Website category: jobs
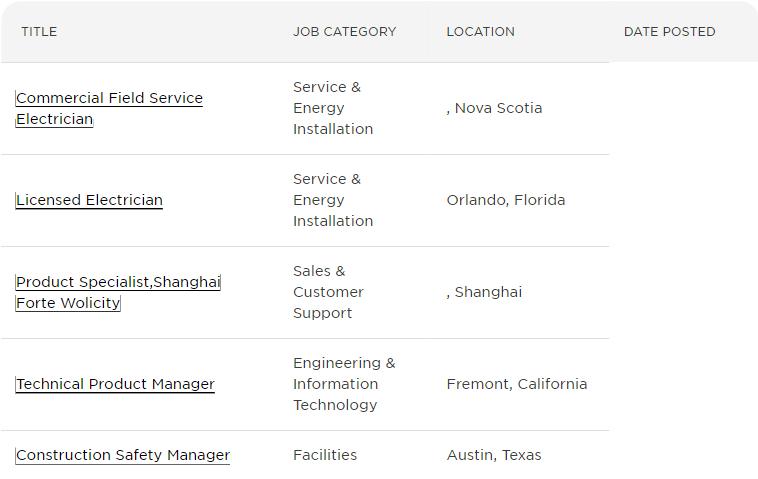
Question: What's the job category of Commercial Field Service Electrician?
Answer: Service & Energy Installation

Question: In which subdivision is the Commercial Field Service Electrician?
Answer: Service & Energy Installation

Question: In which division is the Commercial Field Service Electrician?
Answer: Service & Energy Installation

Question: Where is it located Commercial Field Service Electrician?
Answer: Service & Energy Installation

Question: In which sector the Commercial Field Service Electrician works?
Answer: Service & Energy Installation

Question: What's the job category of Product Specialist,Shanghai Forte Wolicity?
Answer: Sales & Customer Support

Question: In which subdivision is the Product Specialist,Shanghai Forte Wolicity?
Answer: Sales & Customer Support

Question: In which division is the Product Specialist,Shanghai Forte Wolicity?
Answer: Sales & Customer Support

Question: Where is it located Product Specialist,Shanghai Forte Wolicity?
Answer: Sales & Customer Support

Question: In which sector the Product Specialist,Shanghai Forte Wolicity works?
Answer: Sales & Customer Support

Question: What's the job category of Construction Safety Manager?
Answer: Facilities

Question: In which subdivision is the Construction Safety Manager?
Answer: Facilities

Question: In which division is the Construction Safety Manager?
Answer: Facilities

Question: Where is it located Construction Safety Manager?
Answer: Facilities

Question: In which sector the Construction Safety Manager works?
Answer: Facilities

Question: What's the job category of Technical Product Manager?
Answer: Engineering & Information Technology

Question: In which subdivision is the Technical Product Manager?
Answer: Engineering & Information Technology

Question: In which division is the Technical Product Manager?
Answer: Engineering & Information Technology

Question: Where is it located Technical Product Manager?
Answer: Engineering & Information Technology

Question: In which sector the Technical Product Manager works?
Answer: Engineering & Information Technology

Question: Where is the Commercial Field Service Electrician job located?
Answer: , Nova Scotia

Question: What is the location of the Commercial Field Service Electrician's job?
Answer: , Nova Scotia

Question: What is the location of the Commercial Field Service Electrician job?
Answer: , Nova Scotia

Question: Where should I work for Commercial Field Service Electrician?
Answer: , Nova Scotia

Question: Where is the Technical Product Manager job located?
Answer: Fremont, California

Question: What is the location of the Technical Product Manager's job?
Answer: Fremont, California

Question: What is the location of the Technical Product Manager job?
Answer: Fremont, California

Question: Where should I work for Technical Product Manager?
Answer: Fremont, California

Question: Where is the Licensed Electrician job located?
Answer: Orlando, Florida

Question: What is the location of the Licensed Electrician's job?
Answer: Orlando, Florida

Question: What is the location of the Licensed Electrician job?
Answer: Orlando, Florida

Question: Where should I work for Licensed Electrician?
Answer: Orlando, Florida

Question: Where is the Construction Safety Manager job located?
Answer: Austin, Texas

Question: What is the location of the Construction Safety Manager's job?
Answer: Austin, Texas

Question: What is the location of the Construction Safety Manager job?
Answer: Austin, Texas

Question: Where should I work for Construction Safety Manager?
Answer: Austin, Texas

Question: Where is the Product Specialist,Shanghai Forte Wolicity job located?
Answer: , Shanghai

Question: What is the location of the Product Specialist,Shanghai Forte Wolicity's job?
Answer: , Shanghai

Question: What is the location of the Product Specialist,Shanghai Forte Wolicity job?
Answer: , Shanghai

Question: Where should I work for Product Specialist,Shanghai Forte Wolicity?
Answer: , Shanghai

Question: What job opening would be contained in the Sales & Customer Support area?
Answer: Product Specialist,Shanghai Forte Wolicity

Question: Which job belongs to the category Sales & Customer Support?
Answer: Product Specialist,Shanghai Forte Wolicity

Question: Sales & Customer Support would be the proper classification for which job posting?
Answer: Product Specialist,Shanghai Forte Wolicity

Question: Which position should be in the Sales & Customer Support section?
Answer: Product Specialist,Shanghai Forte Wolicity

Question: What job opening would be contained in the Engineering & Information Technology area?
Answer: Technical Product Manager

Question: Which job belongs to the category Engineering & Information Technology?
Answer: Technical Product Manager

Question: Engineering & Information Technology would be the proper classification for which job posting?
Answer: Technical Product Manager

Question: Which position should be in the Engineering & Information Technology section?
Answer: Technical Product Manager

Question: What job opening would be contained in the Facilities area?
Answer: Construction Safety Manager

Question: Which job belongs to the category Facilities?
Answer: Construction Safety Manager

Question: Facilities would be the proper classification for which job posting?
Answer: Construction Safety Manager

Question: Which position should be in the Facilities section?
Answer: Construction Safety Manager

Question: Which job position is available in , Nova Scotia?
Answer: Commercial Field Service Electrician

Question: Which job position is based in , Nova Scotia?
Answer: Commercial Field Service Electrician

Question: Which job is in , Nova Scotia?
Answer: Commercial Field Service Electrician

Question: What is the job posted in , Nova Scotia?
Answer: Commercial Field Service Electrician

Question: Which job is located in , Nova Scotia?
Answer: Commercial Field Service Electrician

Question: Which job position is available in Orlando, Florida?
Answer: Licensed Electrician

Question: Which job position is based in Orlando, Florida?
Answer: Licensed Electrician

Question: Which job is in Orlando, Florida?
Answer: Licensed Electrician

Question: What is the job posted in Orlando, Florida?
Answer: Licensed Electrician

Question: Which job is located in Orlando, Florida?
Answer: Licensed Electrician

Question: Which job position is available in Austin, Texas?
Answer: Construction Safety Manager

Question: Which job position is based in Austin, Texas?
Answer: Construction Safety Manager